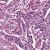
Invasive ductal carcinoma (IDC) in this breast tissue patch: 1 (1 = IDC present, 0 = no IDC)